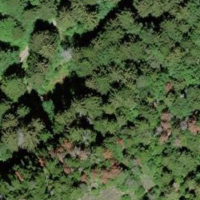
EUNIS habitat code: 43
Species observed at this site:
Salvia glutinosa
Periparus ater